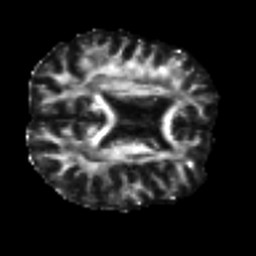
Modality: FA
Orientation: axial
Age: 49
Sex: male
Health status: healthy
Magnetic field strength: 3 T
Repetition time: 8.4 s
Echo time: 0.0926 s